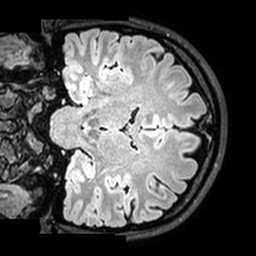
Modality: T2w
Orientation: coronal
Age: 24
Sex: female
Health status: healthy
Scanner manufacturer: philips
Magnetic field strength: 3 T
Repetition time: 5 s
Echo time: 0.2911 s